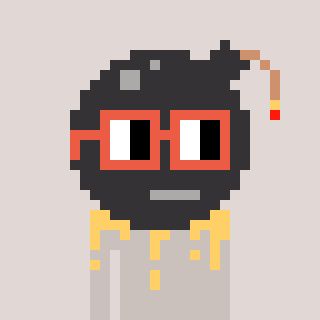
a pixel art character with square orange glasses, a bomb-shaped head and a foggrey-colored body on a warm background